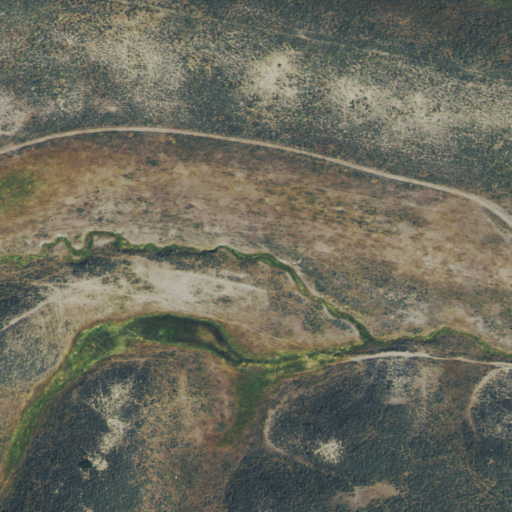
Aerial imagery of valley in Colorado named Long Gulch containing shrub, open development, woody wetlands, and deciduous forest